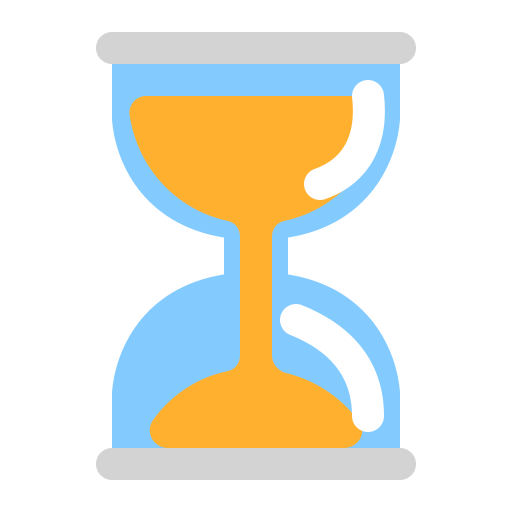
hourglass not done flat